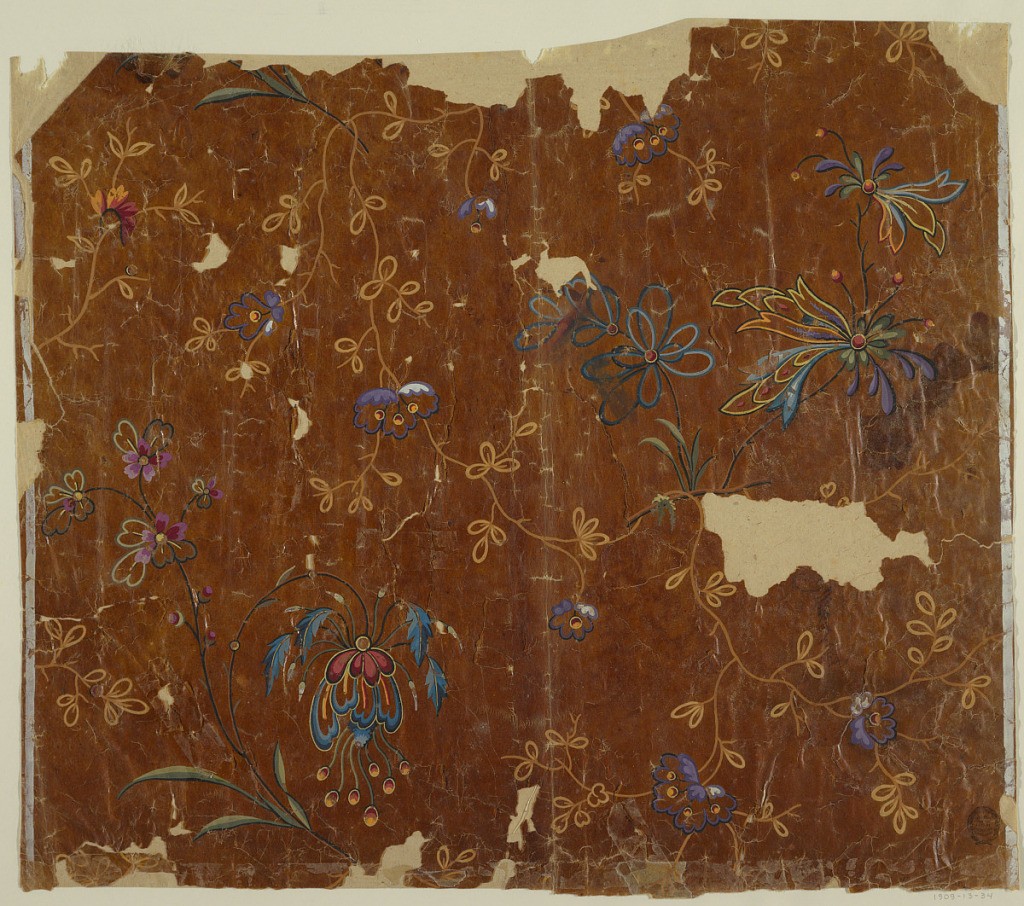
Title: Design for a Woven Fabric
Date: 1825–1850
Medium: Brush and gouache on oily tracing paper
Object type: Drawing
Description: Big-sized flower boughs staggered and of different designs in alternating horizontal rows are stuck into a rising undulated flower stem, from which boughs with leaves and blossoms grow into the remaining free space. White stripes laterally.